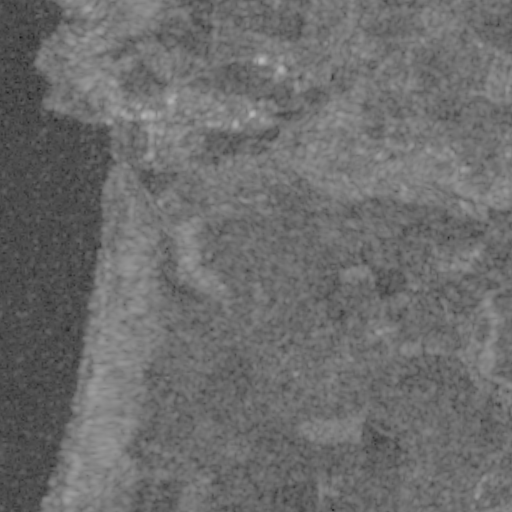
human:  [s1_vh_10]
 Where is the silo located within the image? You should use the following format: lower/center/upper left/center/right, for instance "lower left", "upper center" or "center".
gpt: The silo is located in the center left of the image.
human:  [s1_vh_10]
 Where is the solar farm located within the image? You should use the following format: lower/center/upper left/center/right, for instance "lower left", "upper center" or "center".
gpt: The solar farm is located in the lower right of the image.
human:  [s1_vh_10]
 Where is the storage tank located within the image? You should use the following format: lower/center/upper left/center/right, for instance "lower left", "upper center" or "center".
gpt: The storage tank is located in the center left of the image.
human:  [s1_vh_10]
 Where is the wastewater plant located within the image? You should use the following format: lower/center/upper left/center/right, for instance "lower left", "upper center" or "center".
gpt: The wastewater plant is located in the center left of the image.
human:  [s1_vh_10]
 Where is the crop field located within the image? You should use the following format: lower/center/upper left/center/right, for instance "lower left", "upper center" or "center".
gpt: There is no crop field in the image.

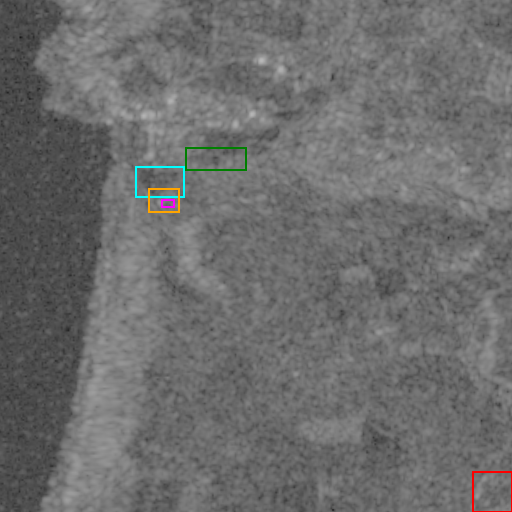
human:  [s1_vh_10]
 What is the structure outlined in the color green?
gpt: The structure outlined in green is a park.
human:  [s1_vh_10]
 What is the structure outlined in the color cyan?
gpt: The structure outlined in cyan is a parking lot.
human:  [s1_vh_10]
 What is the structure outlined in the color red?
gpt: The structure outlined in red is a solar farm.
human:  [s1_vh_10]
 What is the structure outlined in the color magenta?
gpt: The structure outlined in magenta is a storage tank.
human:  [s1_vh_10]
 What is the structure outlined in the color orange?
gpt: The structure outlined in orange is a wastewater plant.
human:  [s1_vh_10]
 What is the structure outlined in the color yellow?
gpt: There is no yellow outline.